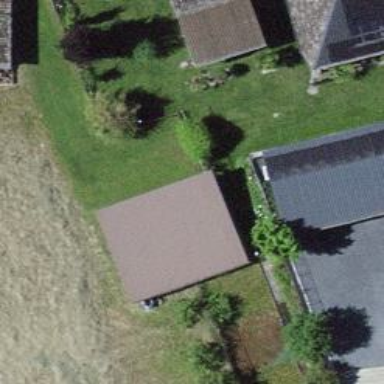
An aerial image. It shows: Rural barn.